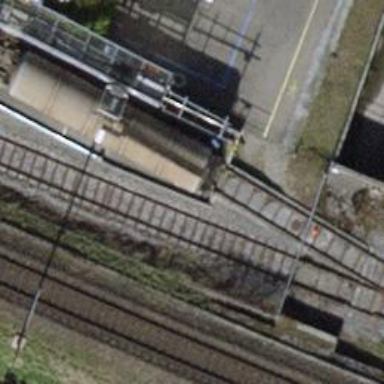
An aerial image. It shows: Single-track spur railway line.